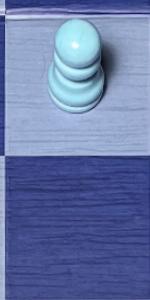
Label: Empty